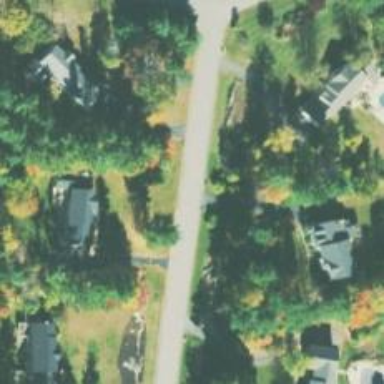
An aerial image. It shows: Smooth asphalt road in residential area.